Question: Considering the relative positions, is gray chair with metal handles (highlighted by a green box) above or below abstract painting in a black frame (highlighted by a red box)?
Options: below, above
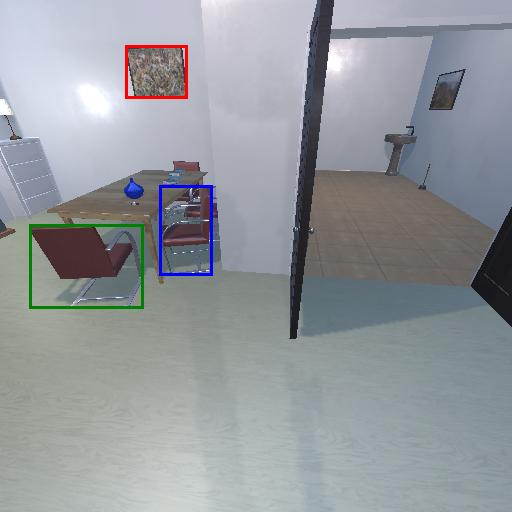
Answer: below